Question: Using Apache POI 3.16
Eclipse IDE neon 3
Selenium 3.4 (not that it matters in this case)
I'm having an issue with writing values to an excel spreadsheet then reading back the value.
Here's what I want to do at a high level:
1. Open up an excel file
2. write to row 1 column 1 (we are using index starting at 0)
3. Read back what was written in that cell.
The cell contains the value "B2". In a setCellData() function, I write to the cell a "Hello World" and have the function return the contents of the cell. I also have a separate function that reads in the contents of a specified cell.
When I run the following code:
'''
import java.io.FileInputStream;
import java.io.FileNotFoundException;
import java.io.IOException;
import org.apache.poi.xssf.usermodel.XSSFCell;
import org.apache.poi.xssf.usermodel.XSSFRow;
import org.apache.poi.xssf.usermodel.XSSFSheet;
import org.apache.poi.xssf.usermodel.XSSFWorkbook;
public class Udemy_Excel_Driven {
public static XSSFWorkbook wb;
public static XSSFSheet sheet;
public static XSSFRow row;
public static XSSFCell cell;
public static FileInputStream fis;
public static void main(String[] args) throws IOException, Exception
{
System.out.println("Before cell edit value is:");
System.out.println(getCellData(1,1));
String value = setCellData(1,1,"Hello World");
System.out.println("What's the value after setting it with setCellData()?");
System.out.println(value);
System.out.println("What's the value using getCellData()?");
System.out.println(getCellData(1,1));
}
public static String getCellData(int rowNum, int colNum) throws IOException
{
/*
* Hierarchy of excel data:
*
* Workbook - take control of this
* Sheet - pick up the sheet of the workbook
* Row - pick the row
* Column - after picking the row, select the column
* Value - grab the value from the cell
*
*/
//0. = identify the path to the excel file in the system.
fis = new FileInputStream("C:\data.xlsx");
//1. Create a new XSSFWorkbook object. You need to pass in a FileInputStream object into it, which you created earlier.
wb = new XSSFWorkbook(fis);
//2. Get the sheet in the workbook. Create a new XSSFsheet object and set it to the sheet in the workbook
// Access the workbook method "getSheet" and pass in the name of the sheet
sheet = wb.getSheet("script");
//3. Get the row and column. We are going to access the data from row 2 column 2. And remember the indices start at 0.
row = sheet.getRow(rowNum);
cell = row.getCell(colNum);
//get the value specified in the row and cell
return cell.getStringCellValue();
}
public static String setCellData(int rowNum, int colNum, String data) throws IOException
{
fis = new FileInputStream("C:\data.xlsx");
wb = new XSSFWorkbook(fis);
sheet = wb.getSheet("script");
row = sheet.getRow(rowNum);
cell = row.getCell(colNum);
cell.setCellValue(data);
String cellData = cell.getStringCellValue();
return cellData;
}
'''
I get the following output:
'''
Before cell edit value is:
B2
What's the value after setting it with setCellData()?
Hello World
What's the value using getCellData()?
B2
'''

I don't think the write actually occurred since I opened up the excel file and the "Hello World" string wasn't in the specified cell. Any answers to this issue?
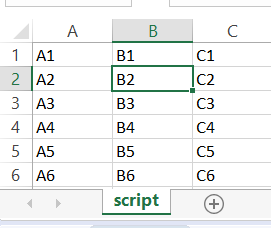
Answer: I don't see any part of your code that actually writes to your file.
It should more or less look something like this:
'''
FileOutputStream fileOut = new FileOutputStream("C:\data.xlsx");
wb.write(fileOut);
fileOut.close();
'''
You can also consult this <URL> for this issue as well as other functionality that you might be interested in implementing.